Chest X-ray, AP view. Patient: 22 years old, sex M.
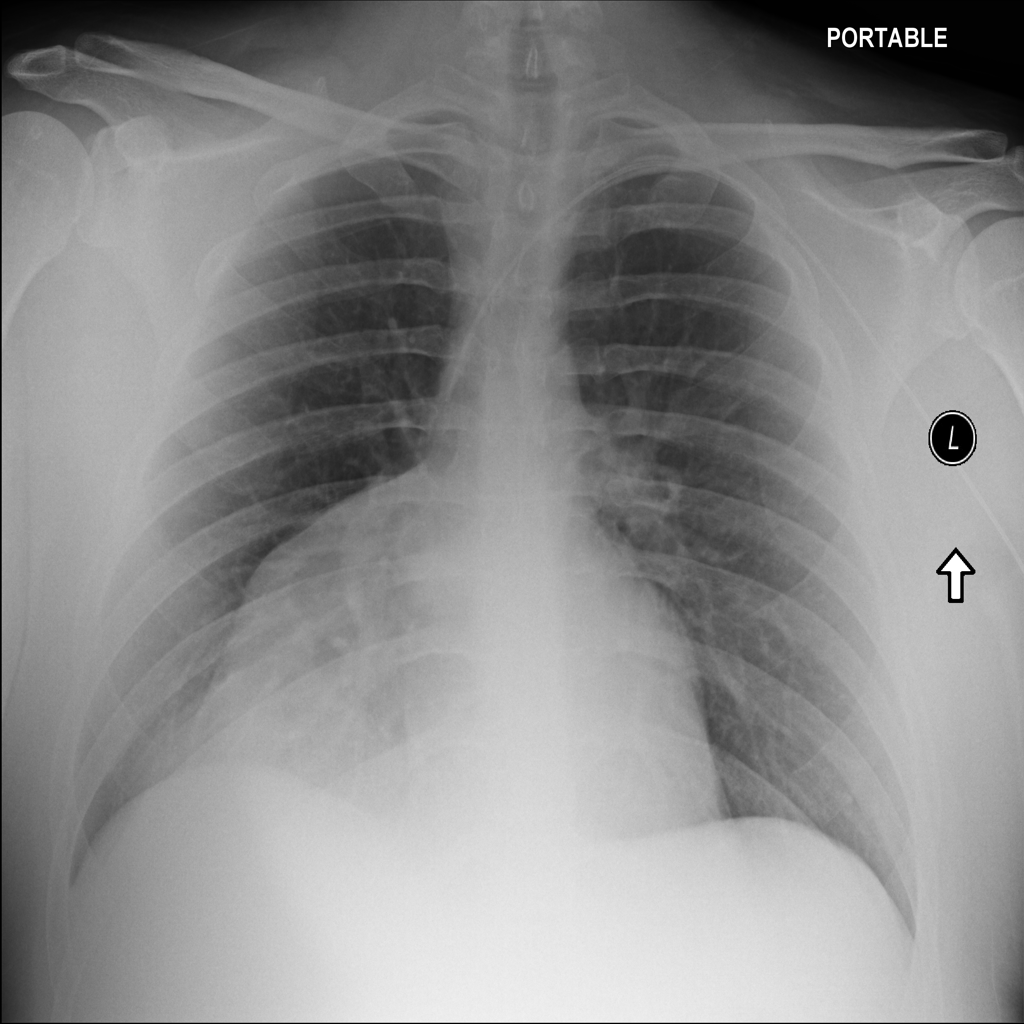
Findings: Atelectasis, Infiltration, Mass